Field crop: maize
Growth stage: 2
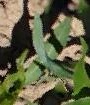
Species: maize